Question: '''
def vs_time(data): #MUBASHWER, histogram
clf()
hist(data.keys(), bins = 12, weights = data.values())
xticks(arange(0,24,2))
xlabel('Time')
ylabel('Number of fatalities')
title('Number of Fatalities vs Time')
webshow('vs_time.png')
'''
histogram:
I want the hours in x-axis to be on the left edge of each bar. But they are neither at the centre, nor at any edge. Please help. The problem could be solved if the histogram could be shirted without altering the axis.
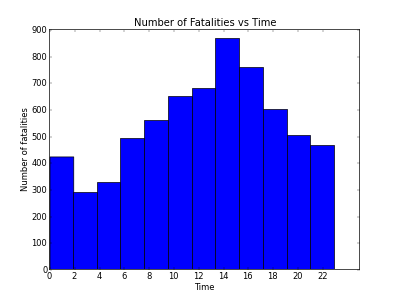
Answer: This is clearly because the bin edges of your resulting histogram are not just even numbers 0,2,4....22.
To get the desired result, simply make use of the 'bins=' argument and, i.e., :
'''
plt.hist(YOUR_DATA,bins=arange(0,24,2)) #for bin edge 0,2,4...,22, as in your figure.
'''